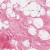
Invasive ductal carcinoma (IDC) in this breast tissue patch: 0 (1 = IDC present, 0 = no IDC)